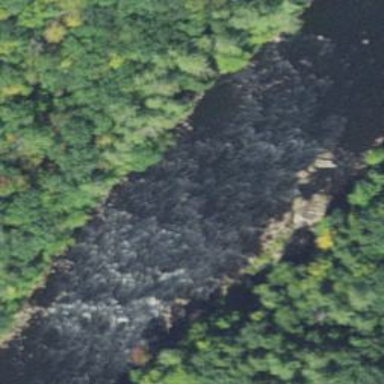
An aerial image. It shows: Scene featuring rapids in waterway.